Question: I am using Java-ee and eclipse to build my website.
I'm confused.
Java Beans, Servlets, jsp, html5, css3, java classes, java script, php....Model, View, Controller....
All I want to do is design a good looking website and a database for a school project. To do so I'm using java-ee with eclipse, a tomcat server and a mySQL database.
My problem is, there seems to be 10 million different ways to do so and overlapping languages on top of that!
Currently, my design consists of jsp pages and java classes, and css3 files for making things look nice. I have a jsp page, and if I need something done, I create a java class and do it in there. Also, every page links to different ones, its like a giant web.
I know this is a bad design, so my question is, how to I design a good model view controller setup and witch languages should I need? Why would I ever use javascript or php, when I can use plain old java and html4/5?
---
edit
Here is an example of how I use my jsp pages.

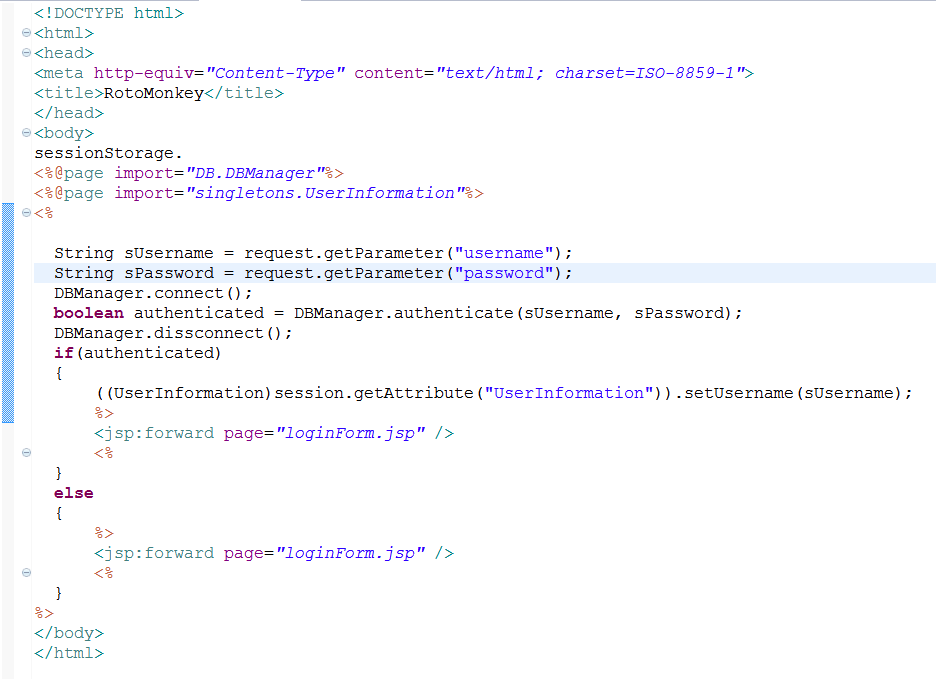
Answer: You're halfway there by separating the logic (Java) from the view (JSP), so long as you're keeping all logic and data manipulation OUT of the JSPs. Next up is separating the logic (controller) from the data (model).
If you're not using any kind of framework, this would be done by encapsulating all of your business logic into Servlets, each acting as a controller; and all of your data into a set of Model classes (generally fairly basic Beans, and a set of DAO classes to load/store data between the DB and your Java objects). So, the DAO class (usually one for each entity type) connects to the database, requests a record, transfers the columns into the properties of a new instance of the appropriate model class, and returns that instance for use by the Controller/View.
Your Controller servlet gets the request, loads any necessary data from the Model, makes any necessary updates, saves any changes via the Model, scopes any necessary data, and redirects to the View (JSP).
That's the complete MVC: Model (beans and DAO classes), View (JSPs), and Controller (Servlets).